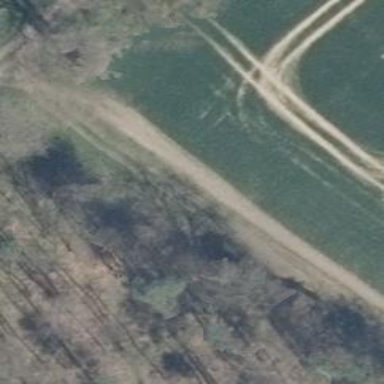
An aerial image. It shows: Dirt track with grade 4 track type.